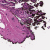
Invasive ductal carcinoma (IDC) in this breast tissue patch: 0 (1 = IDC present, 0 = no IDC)